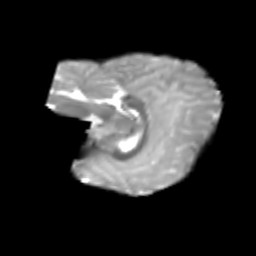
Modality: T2w
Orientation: sagittal
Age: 7
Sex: male
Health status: healthy